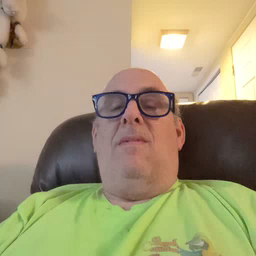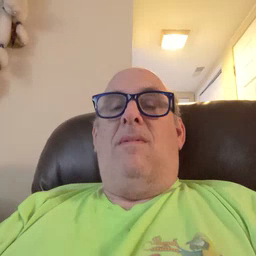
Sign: snow